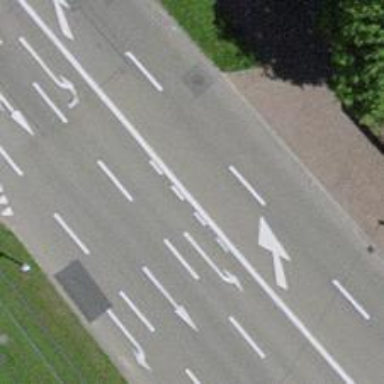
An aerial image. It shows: Primary highway with asphalt surface. There is lane designated for cycling on the left side.